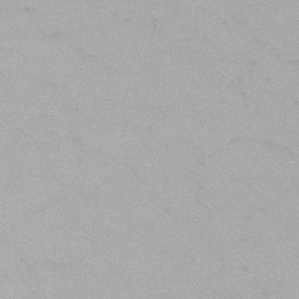
Label: frost